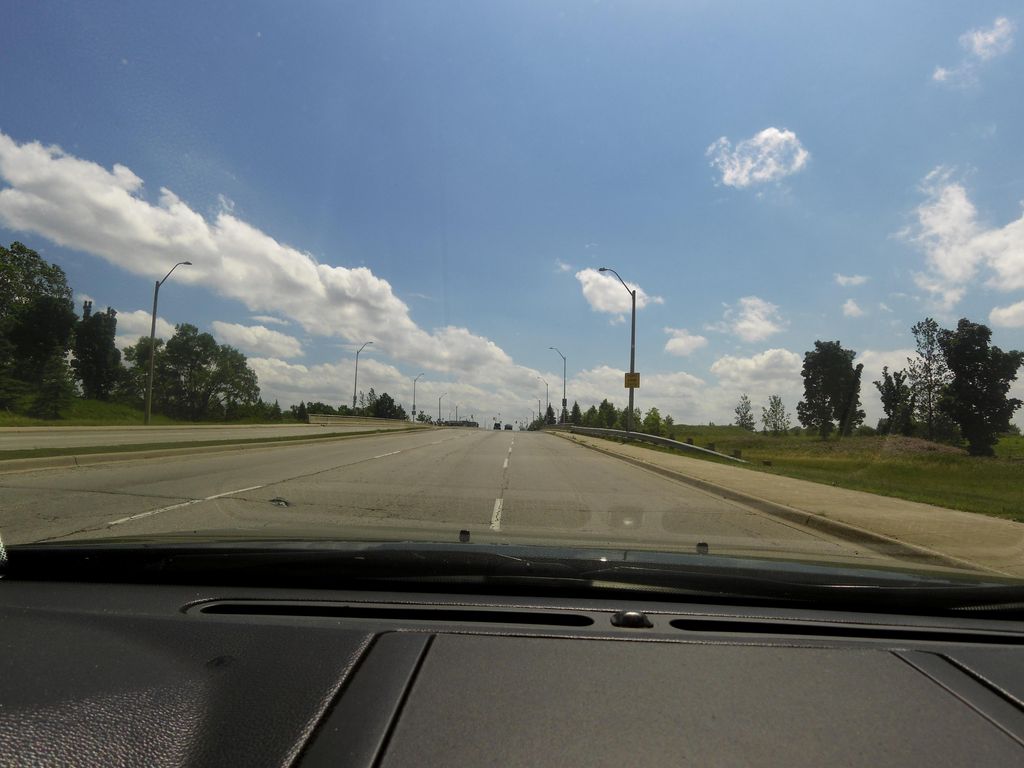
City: hamilton